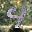
Label: 4